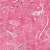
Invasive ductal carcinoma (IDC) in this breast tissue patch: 0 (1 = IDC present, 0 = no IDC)